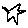
Label: star